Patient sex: F
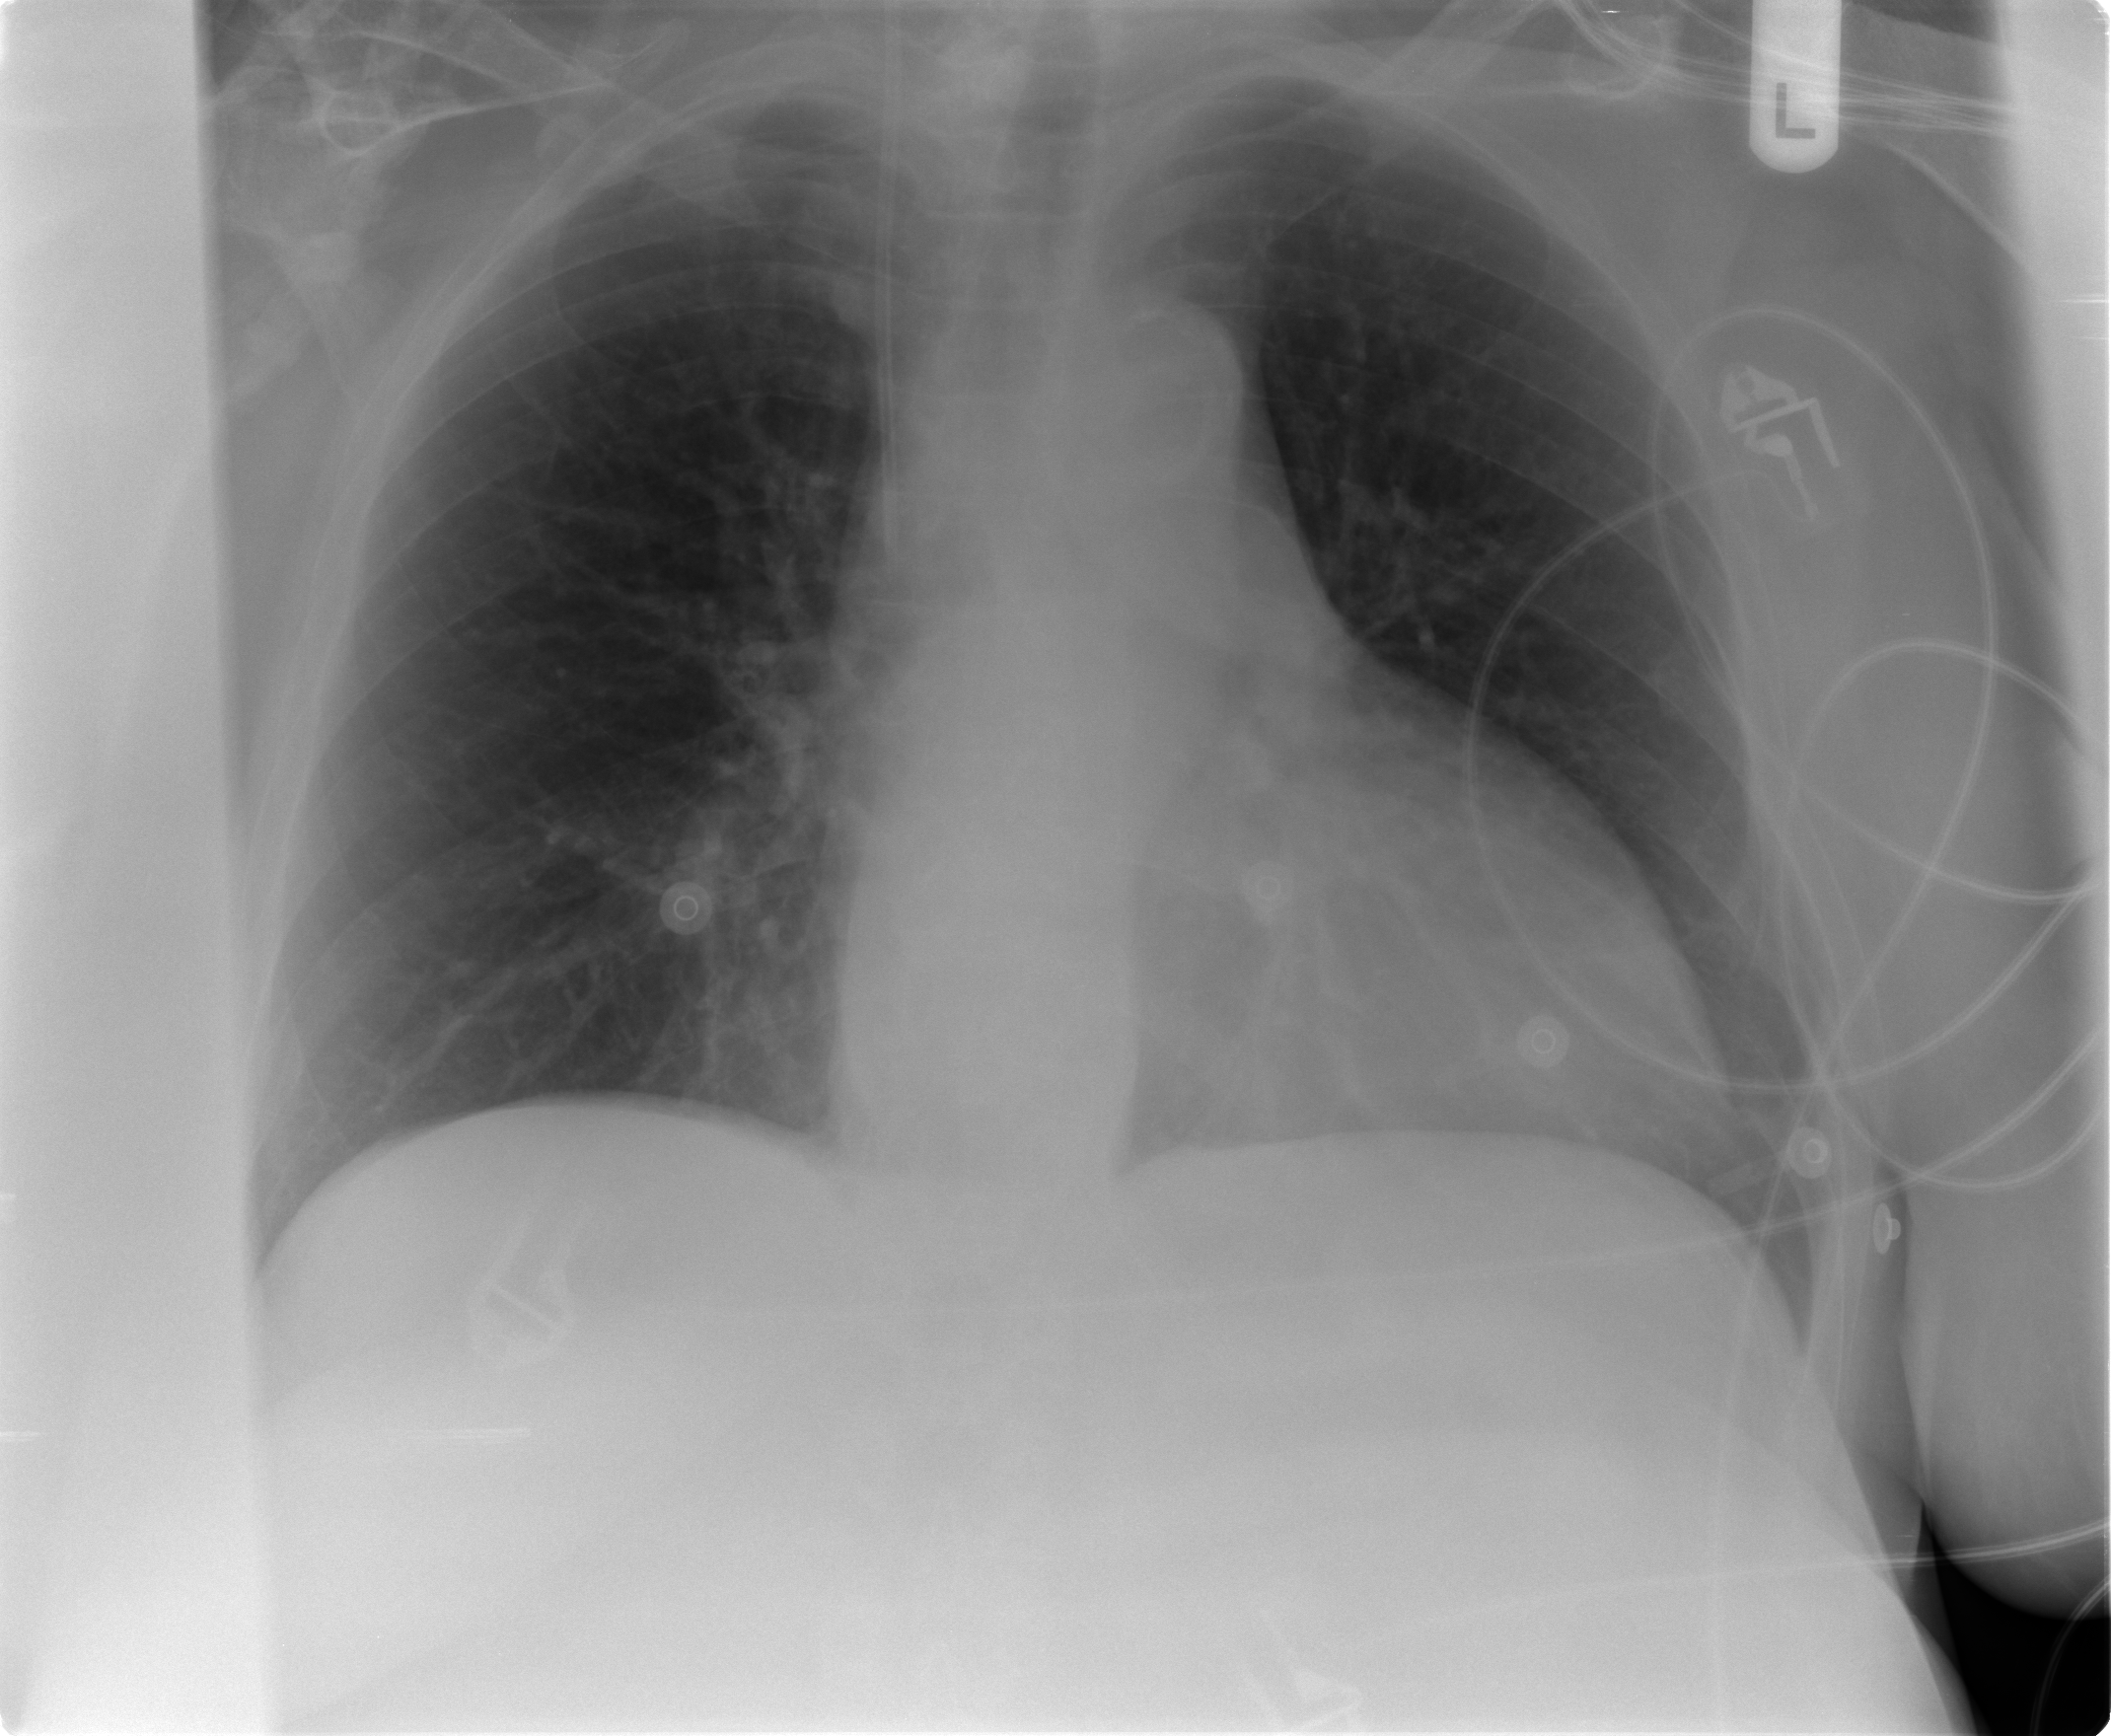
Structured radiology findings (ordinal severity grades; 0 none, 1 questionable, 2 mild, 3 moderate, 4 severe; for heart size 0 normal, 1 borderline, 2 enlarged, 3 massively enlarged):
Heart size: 2
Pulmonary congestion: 1
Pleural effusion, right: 0
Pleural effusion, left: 0
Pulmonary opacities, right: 0
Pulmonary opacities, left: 0
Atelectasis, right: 0
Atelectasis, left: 0